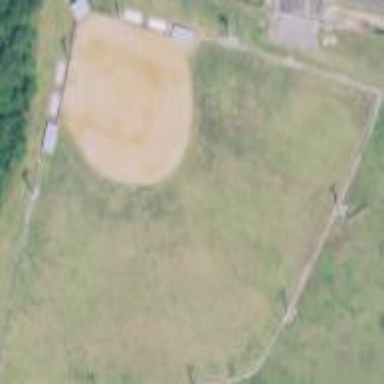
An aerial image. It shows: Baseball pitch for leisure and sports activities.